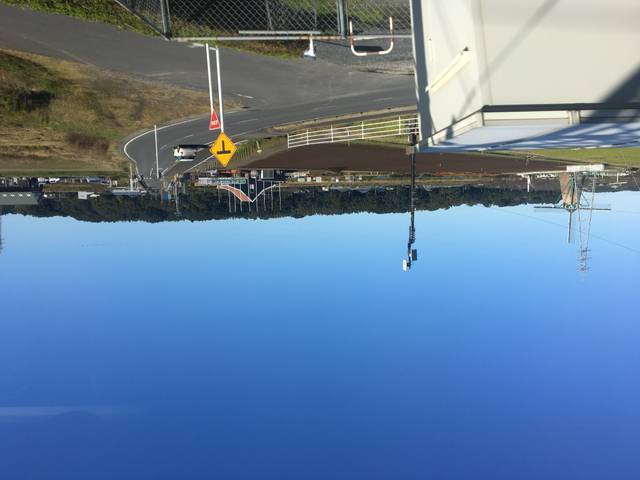
Region: Japan
Coordinates: 35.739, 140.201